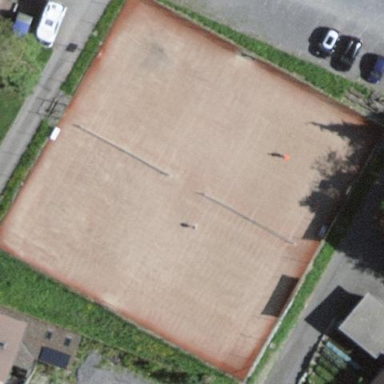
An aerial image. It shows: Tennis court on pitch.